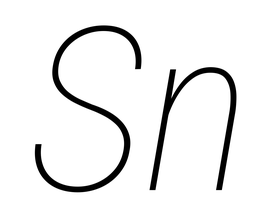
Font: Roboto-Italic_Condensed_Thin_Italic